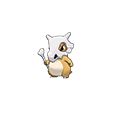
Pok\u00e9mon: cubone